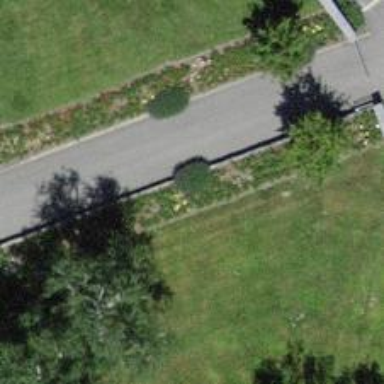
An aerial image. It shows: Paved path.